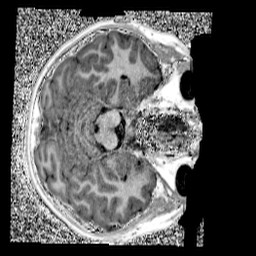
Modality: UNIT1
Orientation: axial
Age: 10
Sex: male
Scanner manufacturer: siemens
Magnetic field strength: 3 T
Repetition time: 4 s
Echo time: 0.00299 s